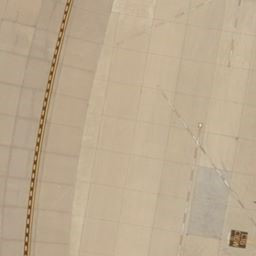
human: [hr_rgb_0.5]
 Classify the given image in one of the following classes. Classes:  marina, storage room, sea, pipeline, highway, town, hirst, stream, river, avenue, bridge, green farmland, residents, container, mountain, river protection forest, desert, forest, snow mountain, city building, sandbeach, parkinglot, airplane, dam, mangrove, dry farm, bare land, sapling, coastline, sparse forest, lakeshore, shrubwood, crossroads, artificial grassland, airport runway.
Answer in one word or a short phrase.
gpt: airport runway